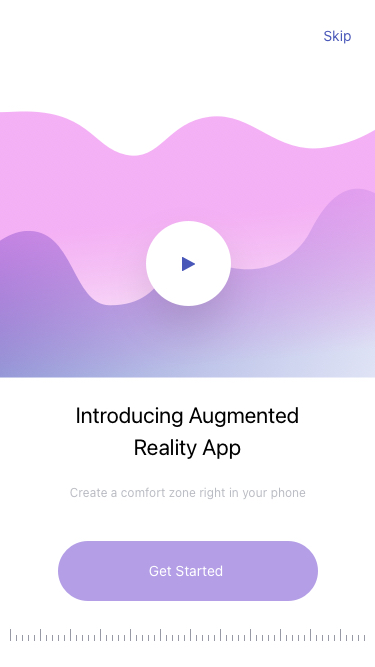
Text in this UI design:
Skip
Get Started
Create a comfort zone right in your phone
Introducing Augmented
Reality App